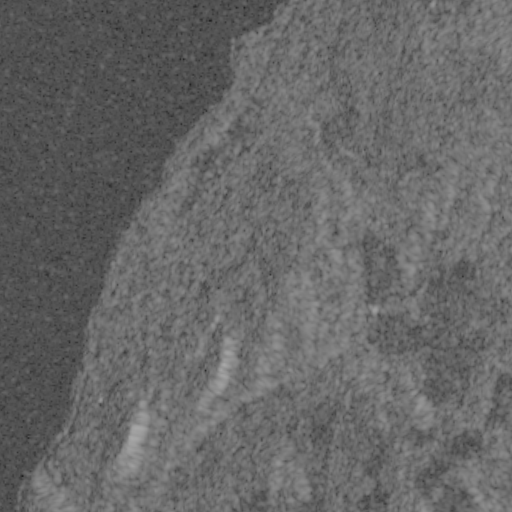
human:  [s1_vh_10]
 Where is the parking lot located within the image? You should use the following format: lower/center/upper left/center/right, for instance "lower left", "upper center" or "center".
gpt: The parking lot is located in the upper center of the image.
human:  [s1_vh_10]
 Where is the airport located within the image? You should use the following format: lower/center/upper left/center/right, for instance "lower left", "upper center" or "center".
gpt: There is no airport in the image.

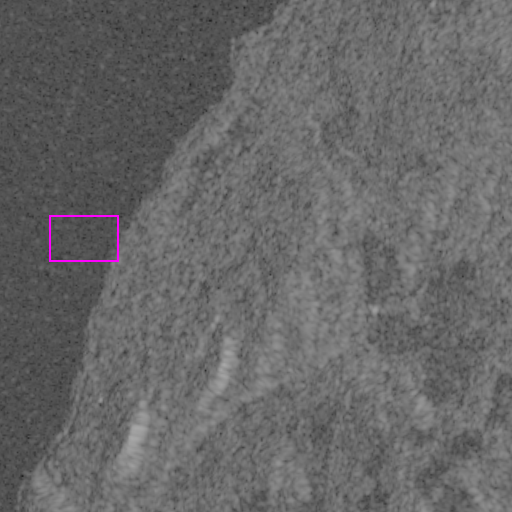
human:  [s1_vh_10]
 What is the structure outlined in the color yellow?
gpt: There is no yellow outline.
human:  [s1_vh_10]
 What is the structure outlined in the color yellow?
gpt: There is no structure outlined in yellow.